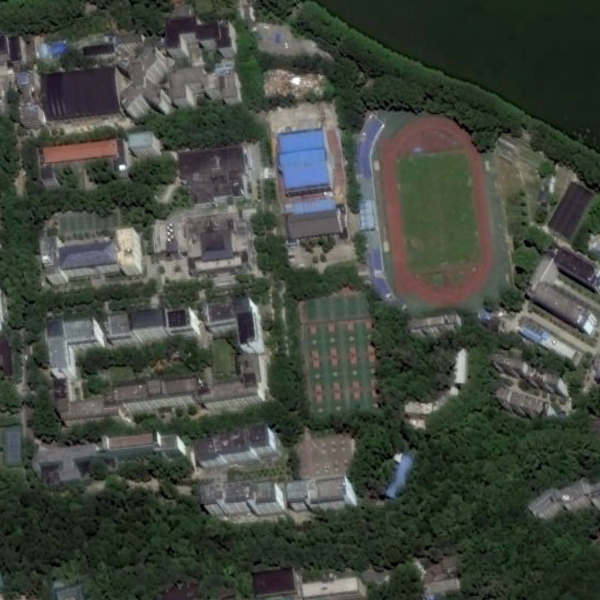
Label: School